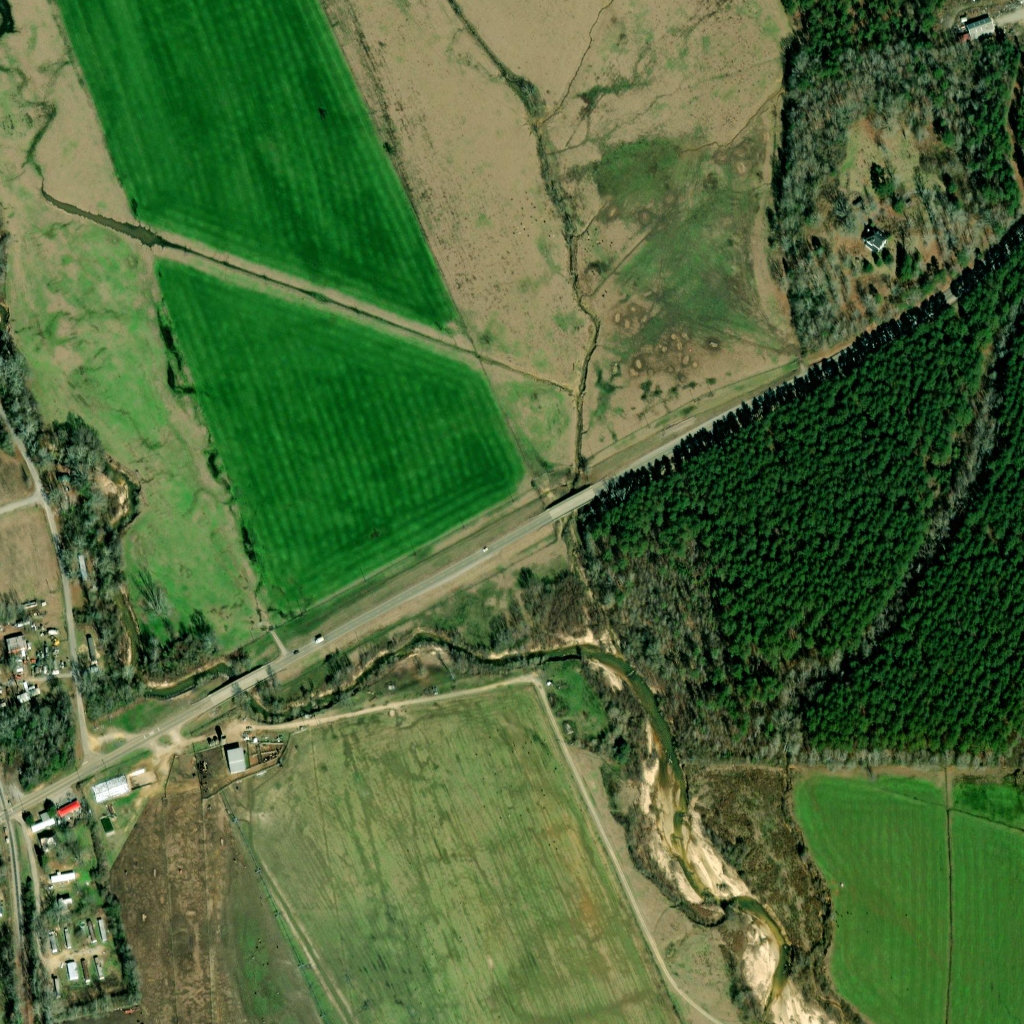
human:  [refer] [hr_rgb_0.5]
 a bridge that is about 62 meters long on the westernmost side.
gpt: <box>[[20, 64, 26, 68, 0]]</box>